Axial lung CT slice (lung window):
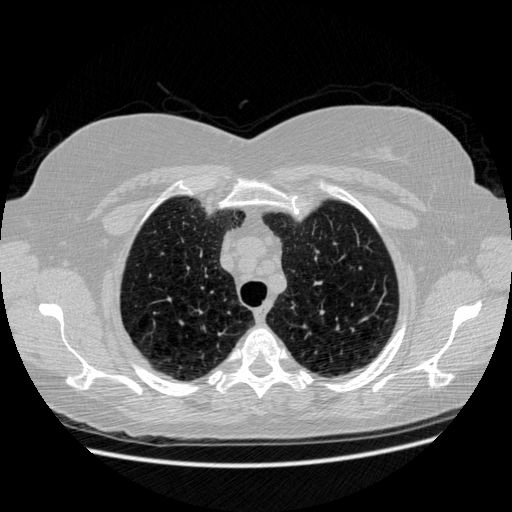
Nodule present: no